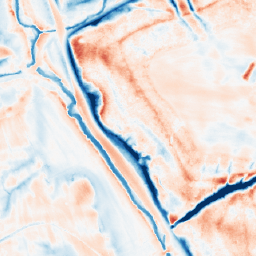
Category: edge_preserving
Decomposition family: guided
Decomposition parameters: radius: 8
eps: 0.1
Upsampling method: nearest
Upsampling parameters: scale: 2
Upsampling scale: 2